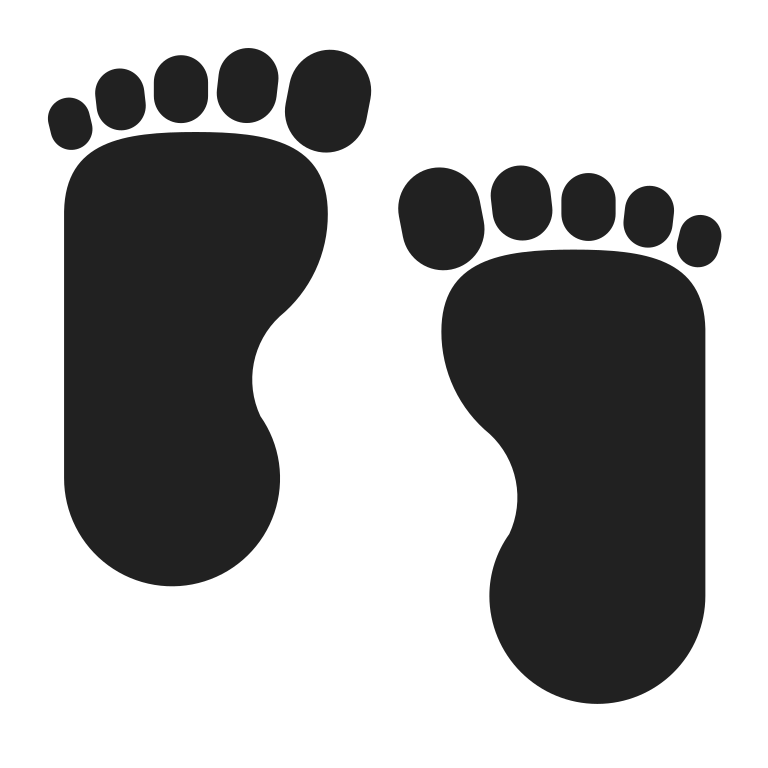
footprints high contrast